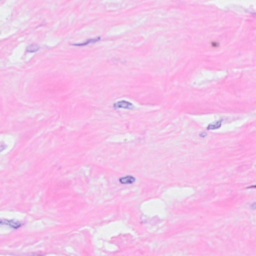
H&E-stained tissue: Breast